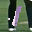
Label: 1